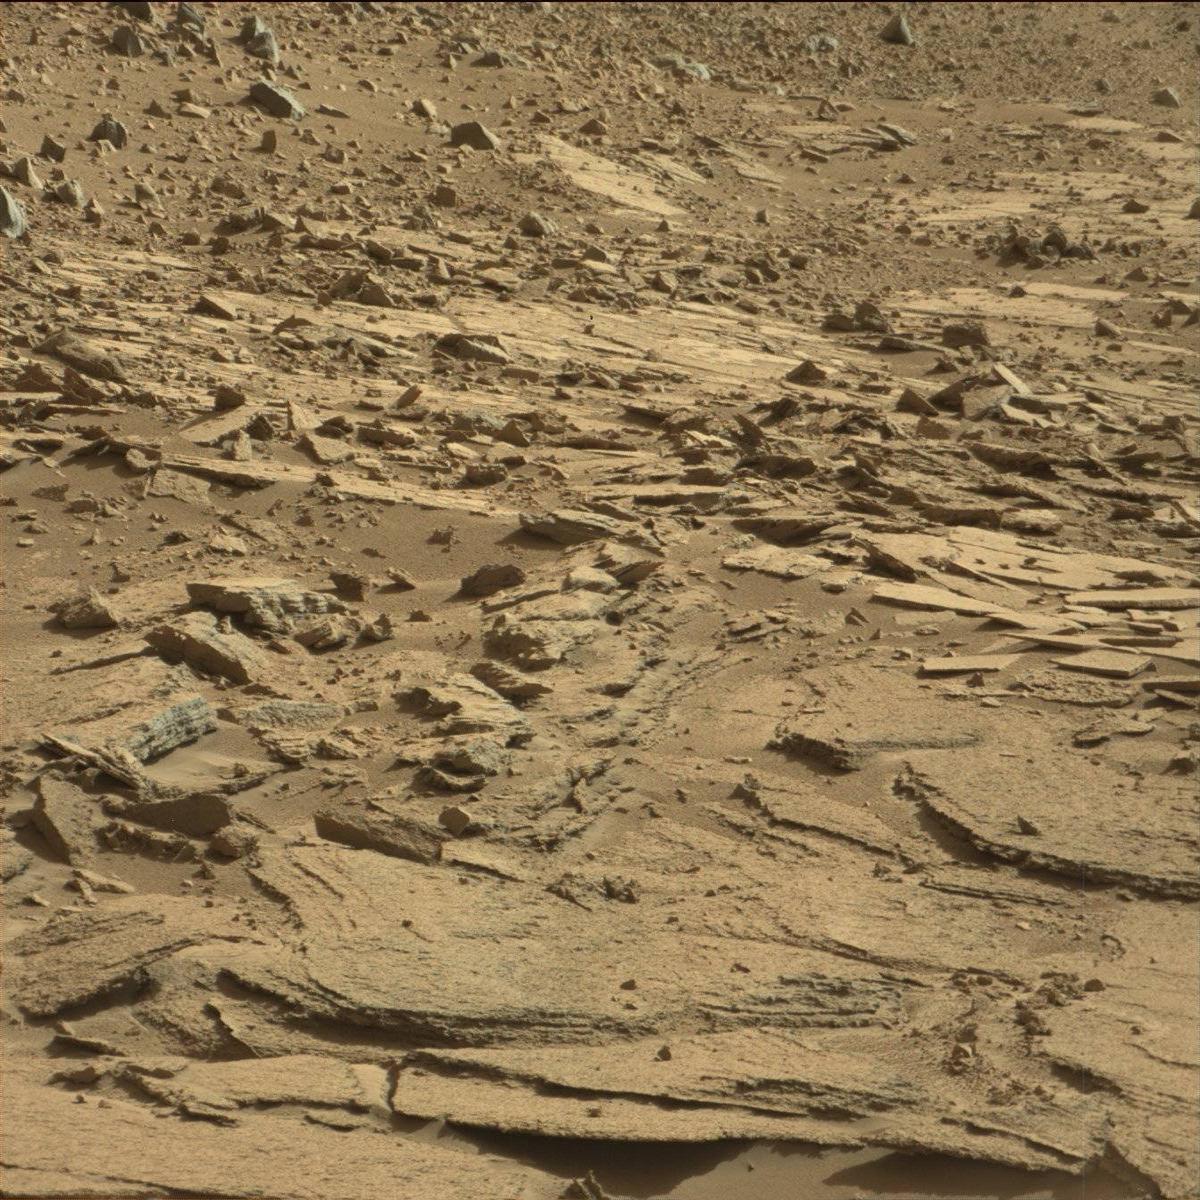
Terrain classes present: Bedrock, Sand / Soil